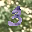
Label: 3